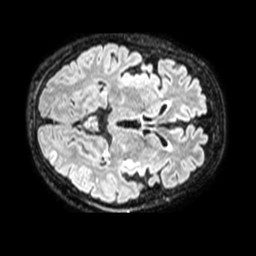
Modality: FLAIR
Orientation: axial
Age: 80
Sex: female
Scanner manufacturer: philips
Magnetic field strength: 1.5 T
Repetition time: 4.8 s
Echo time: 0.3306 s